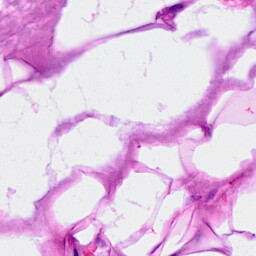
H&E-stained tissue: Breast